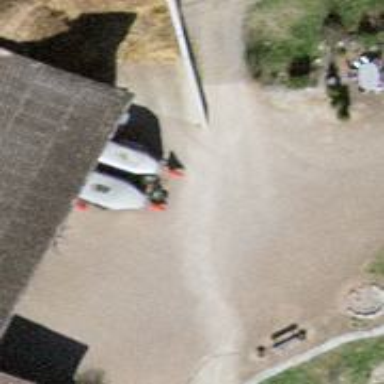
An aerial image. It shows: Cobblestone driveway.